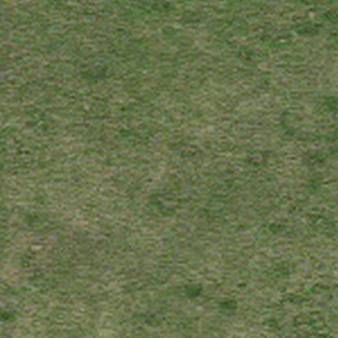
Label: other